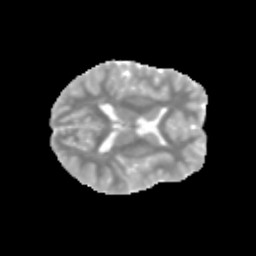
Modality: MD
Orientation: axial
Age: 11
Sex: male
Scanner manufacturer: siemens
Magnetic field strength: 3 T
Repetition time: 3.8 s
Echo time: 0.07 s